Interaction volume radius: 10 \u00c5
Interaction volume height: 10 \u00c5
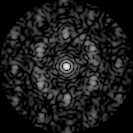
Disorder parameter: 0.6887